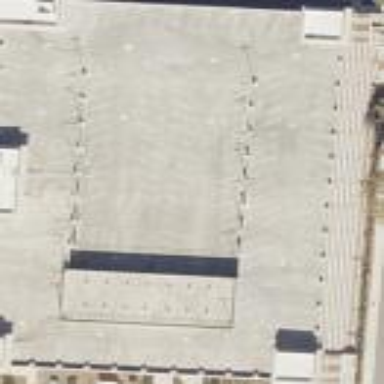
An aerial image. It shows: Multi-storey parking building.